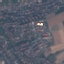
Land use / land cover: Residential